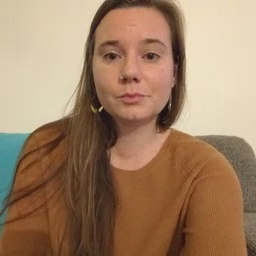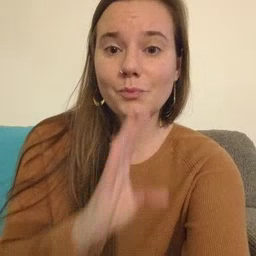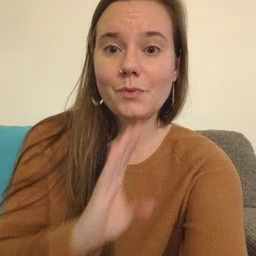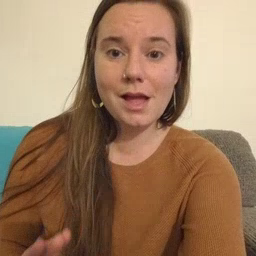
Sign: quiet